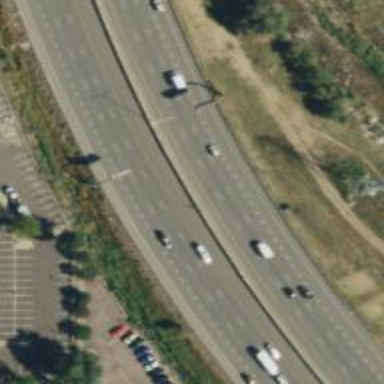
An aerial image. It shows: View of motorway.